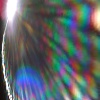
Label: sunburn